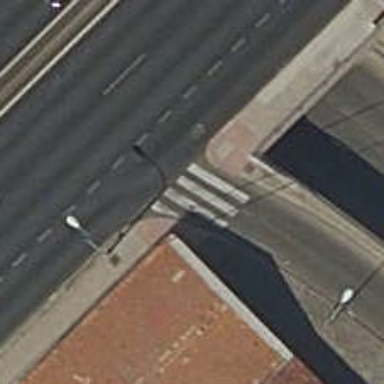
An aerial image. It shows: Marked road crossing.